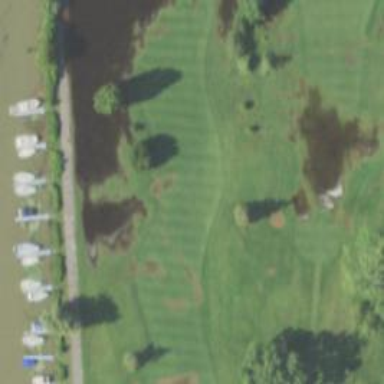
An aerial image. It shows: Golf hole.